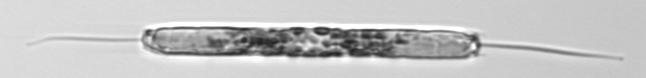
Label: Ditylum_brightwellii